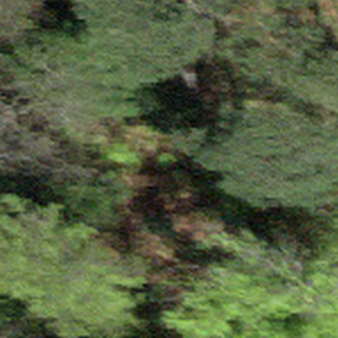
Label: other